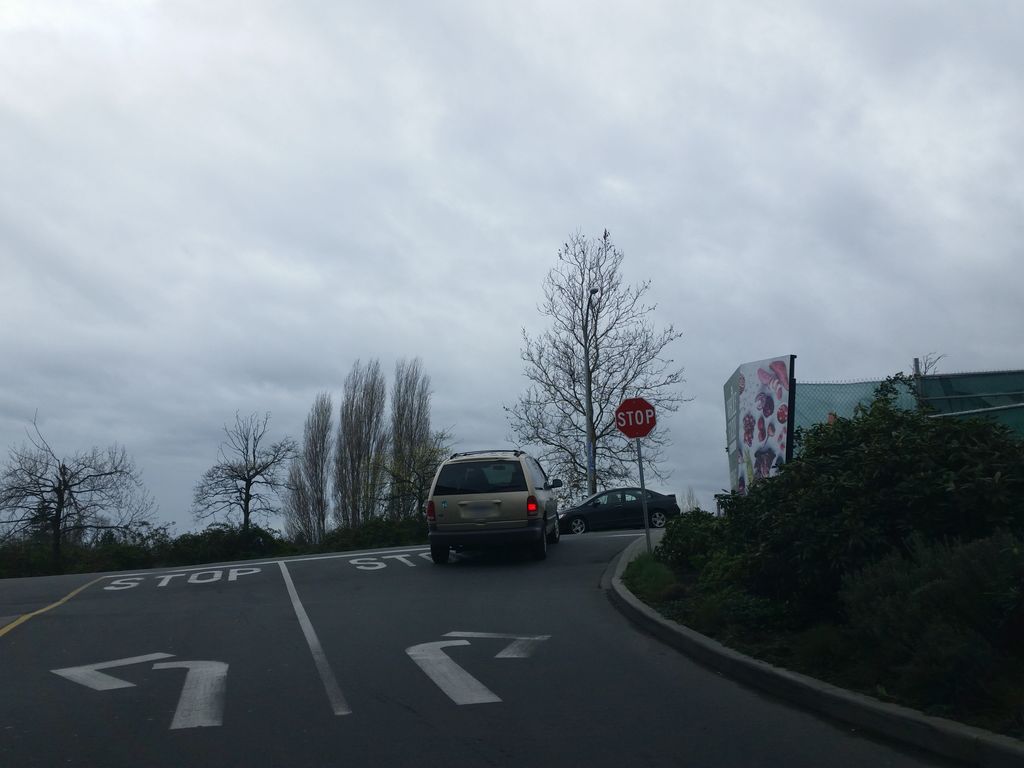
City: victoria